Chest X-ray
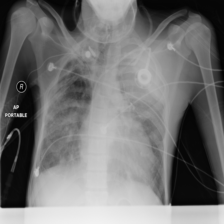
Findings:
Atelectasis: negative
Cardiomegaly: negative
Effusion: negative
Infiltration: positive
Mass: positive
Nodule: negative
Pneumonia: negative
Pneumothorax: negative
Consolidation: negative
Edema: negative
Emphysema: negative
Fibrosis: negative
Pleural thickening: negative
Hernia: negative